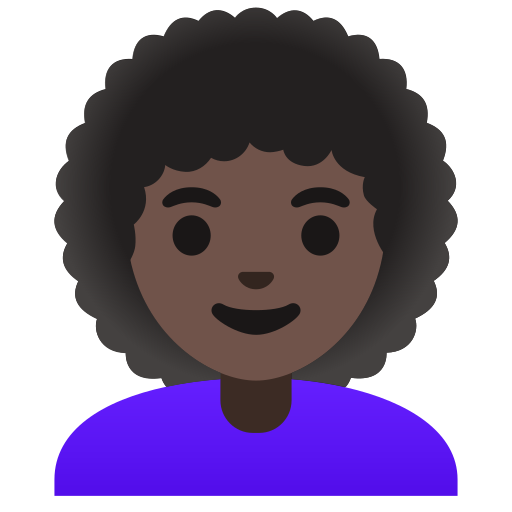
Emoji: 👩🏿‍🦱